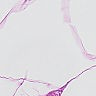
Metastatic tissue present: no